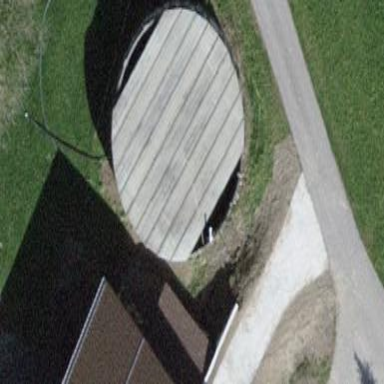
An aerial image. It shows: Storage tank that is man-made.